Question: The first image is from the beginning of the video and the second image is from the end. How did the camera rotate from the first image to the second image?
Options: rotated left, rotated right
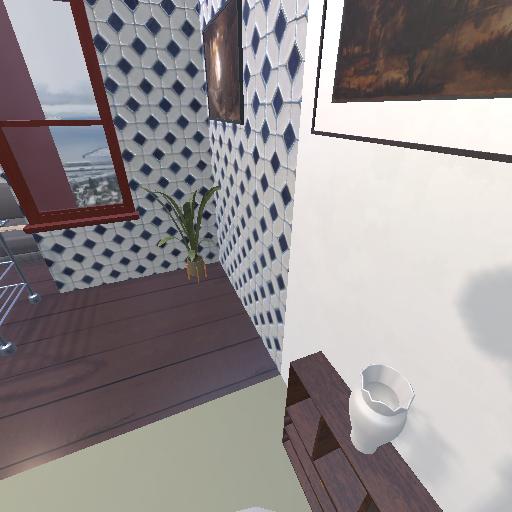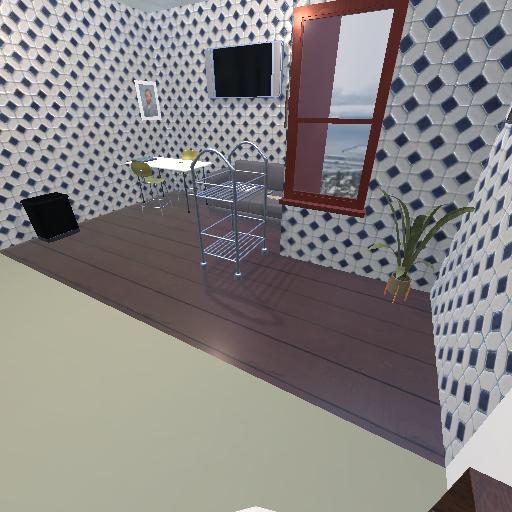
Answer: rotated left